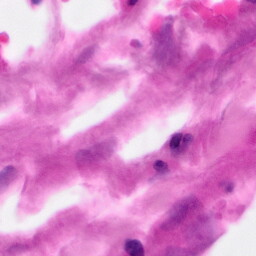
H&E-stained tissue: Pancreatic